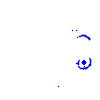
Particle: kaon